Interaction volume radius: 10 \u00c5
Interaction volume height: 25 \u00c5
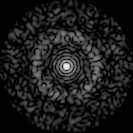
Disorder parameter: 0.8481